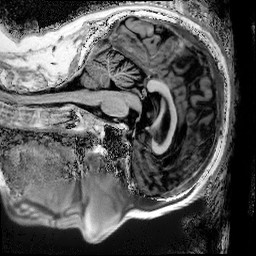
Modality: T1w
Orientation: sagittal
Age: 70
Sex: male
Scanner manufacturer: siemens
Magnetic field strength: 3 T
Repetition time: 5 s
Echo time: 0.00298 s